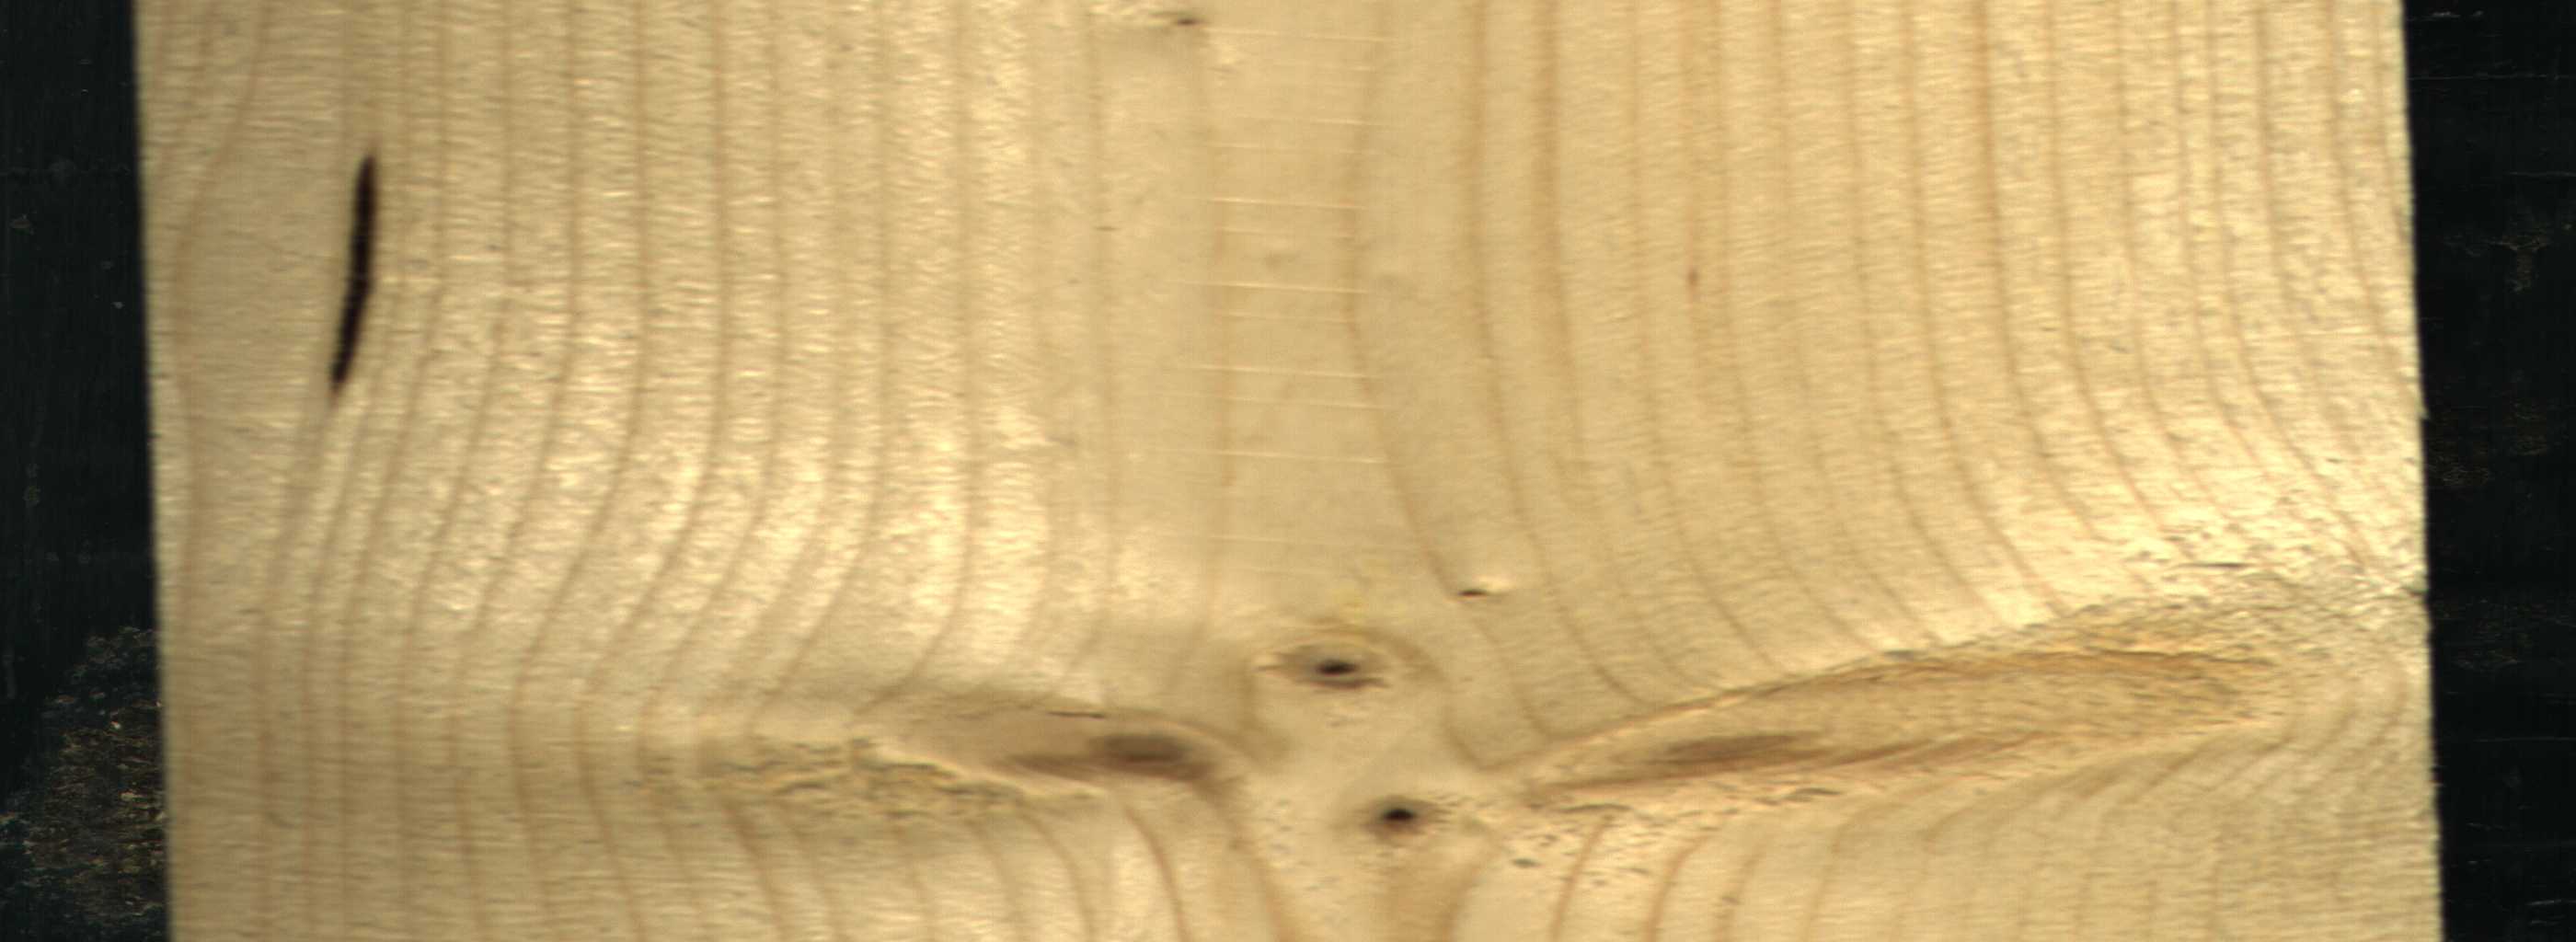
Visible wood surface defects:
resin
Live_Knot
Live_Knot
Live_Knot
Live_Knot